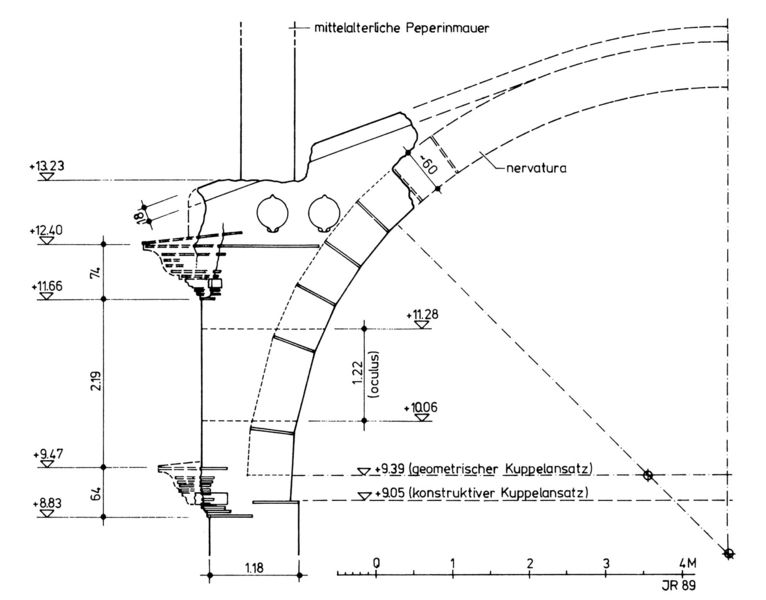
Titel: Gordiansvilla, Oktogon
Standort: Rom, Via Prenestina, Gordiansvilla (EU - I - Latium)
Schlagwörter: weiß, grau, schwarz, skizze, zeichnung, dach, architektur, steine, kirche, schrift, bogen, mauer, linien, kuppel, detail, zahlen, dom, schwarzweiß, text, bleistift, entwurf, kapitell, fries, sims, gesims, mittelalter, plan, geometrie, mittelalterlich, massstab, aufriss, bauzeichnung, bauplan, traufe, winkel, archäologie, maße, paln, messung, technische zeichnung, akroter, grabung, radius, detailansicht, mathe, kuppelansatz, mittelaler, peperinmauer, nervatura